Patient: sex F, age 60
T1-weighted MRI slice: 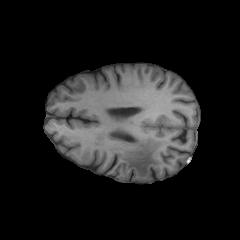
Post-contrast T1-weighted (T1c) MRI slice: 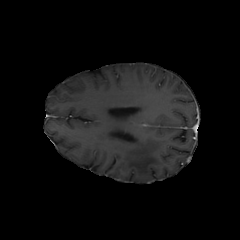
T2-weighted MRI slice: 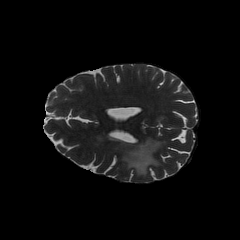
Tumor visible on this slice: yes
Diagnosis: Glioblastoma, IDH-wildtype
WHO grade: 4